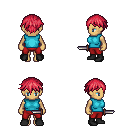
a pixel art fantasy rpg character, female body template, human, tanned skin, teal sleeveless shirt, red pants, ruby red short bangs hairstyle, black shoes, dagger, four views (front, back, left, right), 2x2 character sprite sheet, small pixel art, hard edges, no anti-aliasing